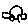
Label: car